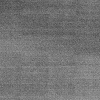
Atmospheric dust classification: dusty